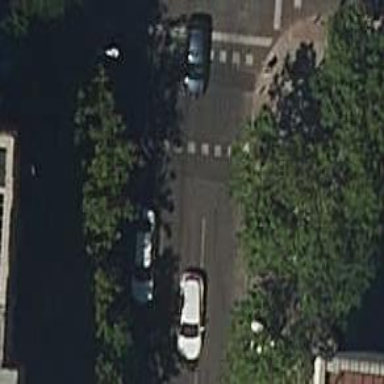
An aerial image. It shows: Crossing with traffic signals.